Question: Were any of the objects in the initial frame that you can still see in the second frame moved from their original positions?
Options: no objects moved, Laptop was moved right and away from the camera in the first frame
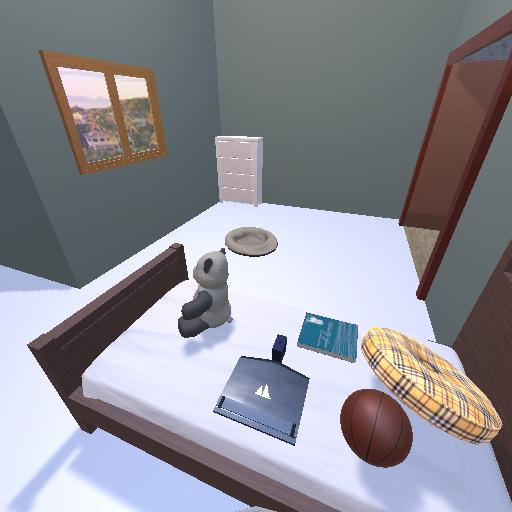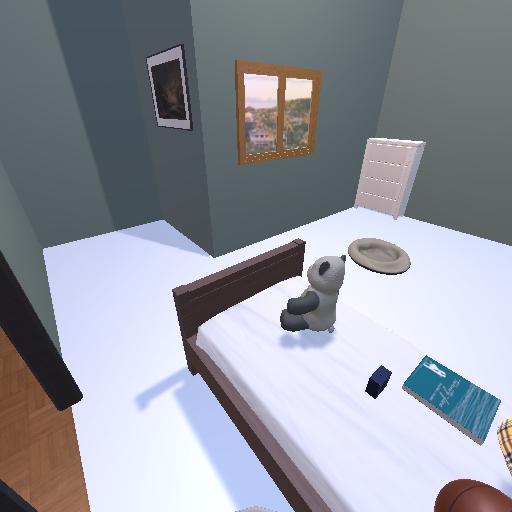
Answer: no objects moved